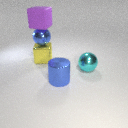
large cyan metal sphere in front of large yellow metal cube